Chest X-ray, PA view. Patient: 56 years old, sex M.
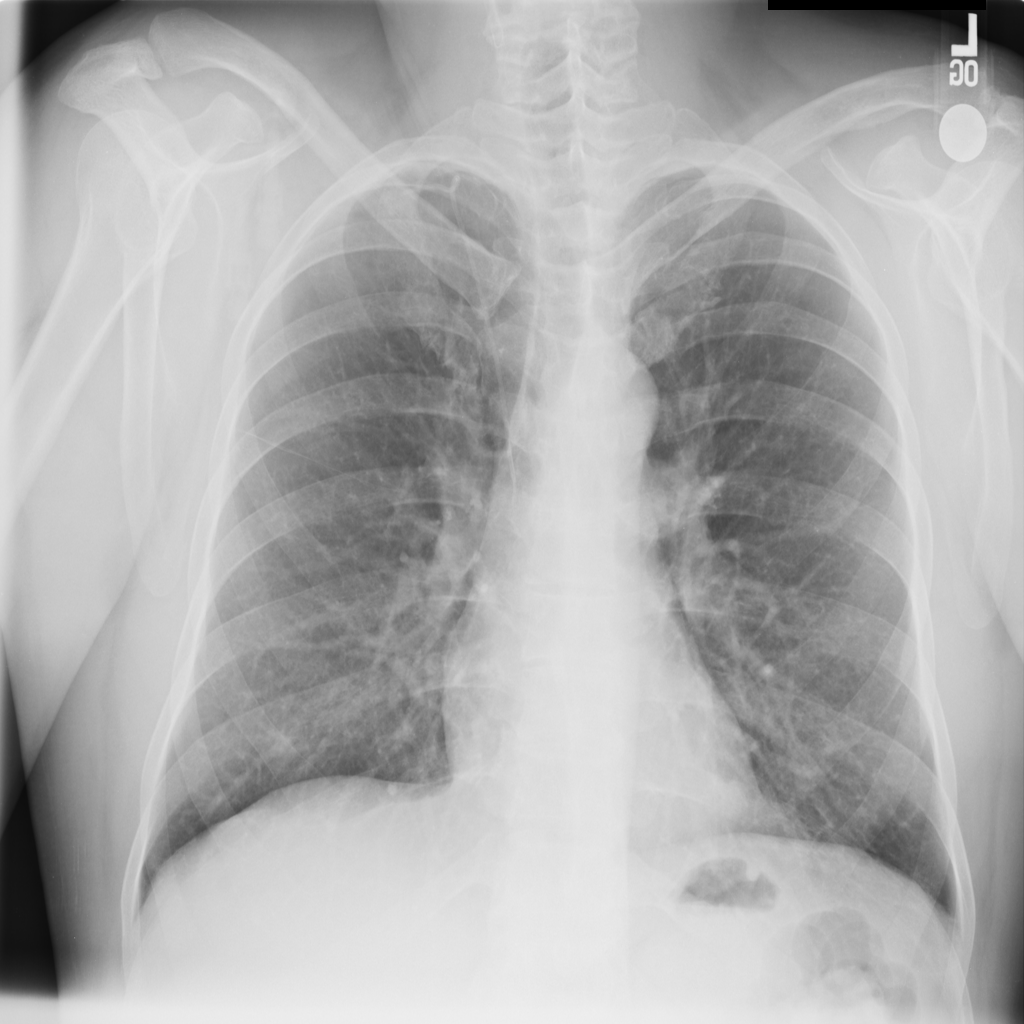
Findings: Infiltration